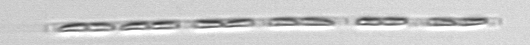
Label: Leptocylindrus